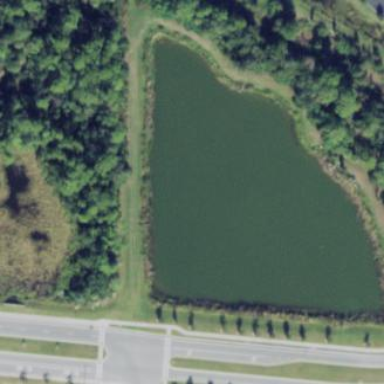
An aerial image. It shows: Pond surrounded by natural water.